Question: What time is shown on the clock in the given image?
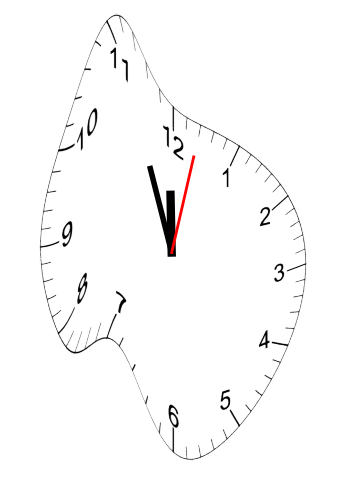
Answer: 11:56:02